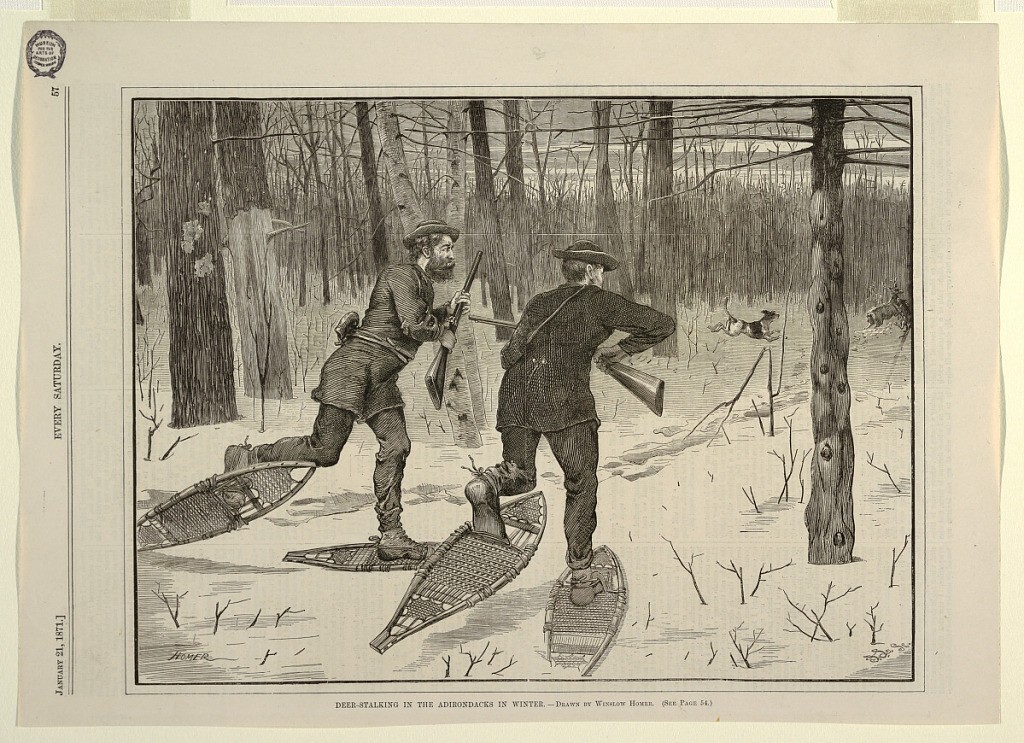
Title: Deer-Stalking in the Adirondacks in Winter, from Every Saturday, January 21, 1871, p. 57
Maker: Winslow Homer, American, 1836–1910
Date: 1871
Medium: Wood engraving on off-white wove paper
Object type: Print
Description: Horizontal view of a clear space in woods, with two men in foreground, centre and left centre, wearing snow-shoes and carrying rifles, moving toward antlered stag in middle distance, right, being attacked by dogs.